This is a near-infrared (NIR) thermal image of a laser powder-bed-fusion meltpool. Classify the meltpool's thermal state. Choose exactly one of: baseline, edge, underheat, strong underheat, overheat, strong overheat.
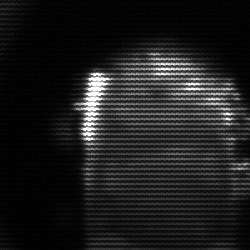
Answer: baseline